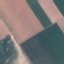
Land use / land cover: AnnualCrop